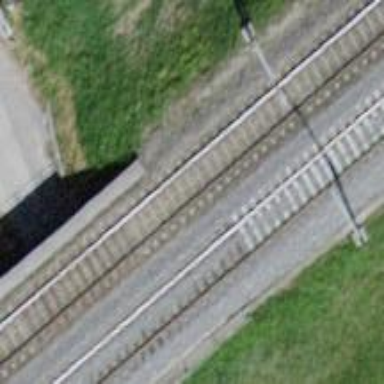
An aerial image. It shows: Bridge with single railway track electrified by contact line.